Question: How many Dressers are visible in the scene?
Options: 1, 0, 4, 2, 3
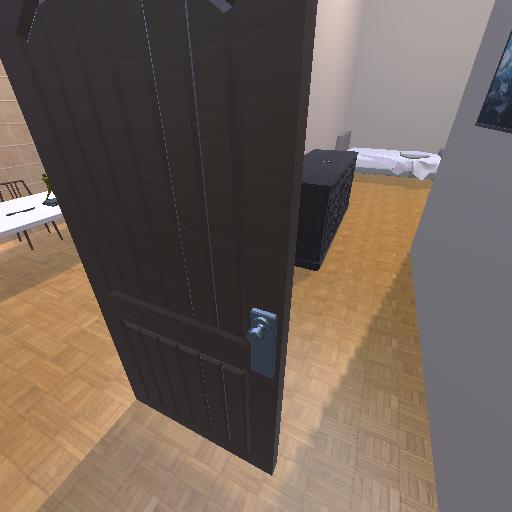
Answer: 1